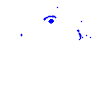
Particle: pion